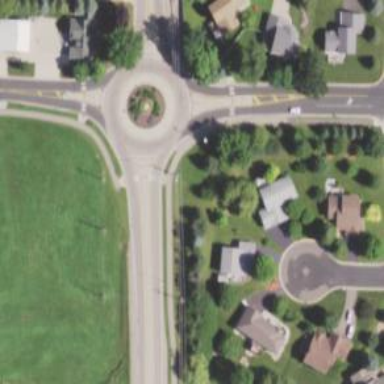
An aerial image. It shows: Secondary road with asphalt surface leading to roundabout.